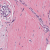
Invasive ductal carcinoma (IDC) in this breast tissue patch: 0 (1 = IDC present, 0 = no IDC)